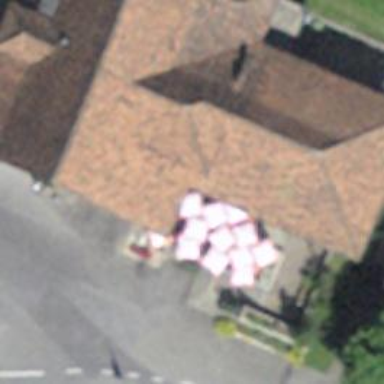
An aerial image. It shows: Restaurant.